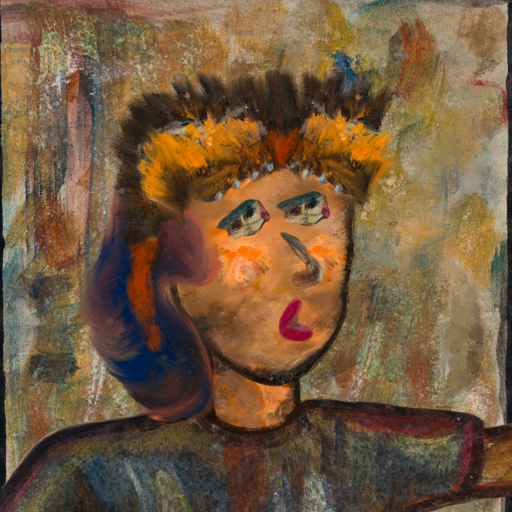
Background: Pipe, Head And Neck Side: Gypsy_Queen, Face Side: Pipe, Bust: Mosgoul, Hair Side: Mother_And_Son_Son, Head Accessory: Gypsy_Queen, Second Necklace: Blank, Necklace: Blank, Baby: Blank